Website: ulta-beauty
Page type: address-validator
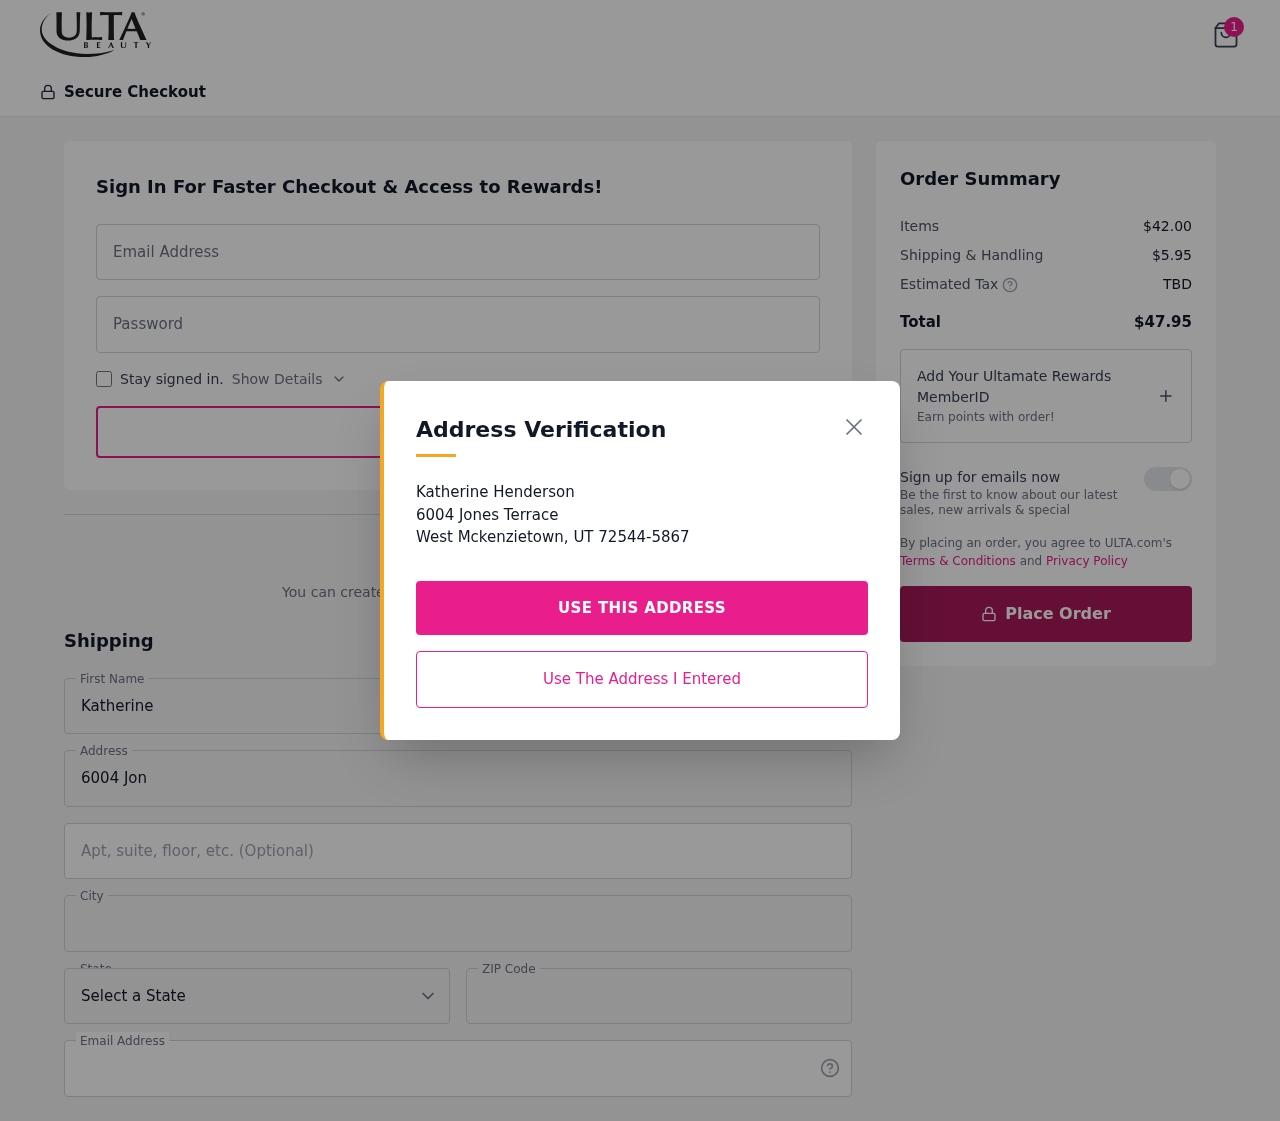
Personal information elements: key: PII_CITY
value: West Mckenzietown
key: PII_EMAIL
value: katherine_henderson@gmail.com
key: PII_FIRSTNAME
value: Katherine
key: PII_LASTNAME
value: Henderson
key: PII_POSTCODE
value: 72544
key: PII_STATE_ABBR
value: UT
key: PII_STREET
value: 6004 Jones Terrace
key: PII_STREET2
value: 6004 Jones Terrace
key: PII_FULLNAME2
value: Katherine Henderson
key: PII_CITY2
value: West Mckenzietown
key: PII_STATE_ABBR2
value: UT
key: PII_POSTCODE_FULL
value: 72544
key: PII_POSTCODE_EXT
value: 5867
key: PII_POSTCODE_NUMERIC
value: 72544
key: PII_POSTCODE_EXT_NUMERIC
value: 5867
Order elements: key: ORDER_NUM_ITEMS
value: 1
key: ORDER_SUBTOTAL
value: $42.00
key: ORDER_SHIPPING_COST
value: $5.95
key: ORDER_TOTAL
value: $47.95